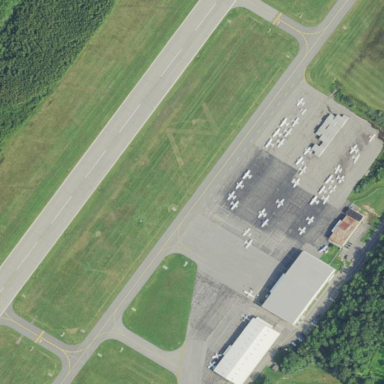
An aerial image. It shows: Apron at the airport.